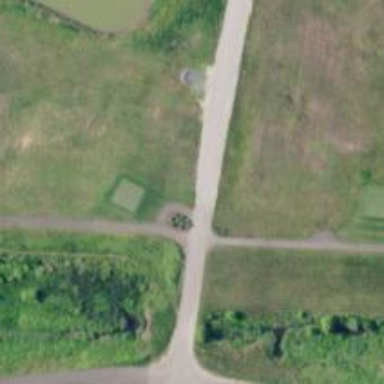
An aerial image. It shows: Footway that resembles golf path.